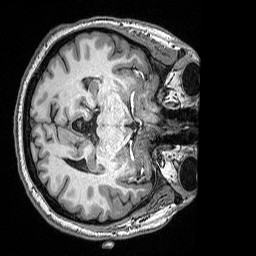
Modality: T1w
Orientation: axial